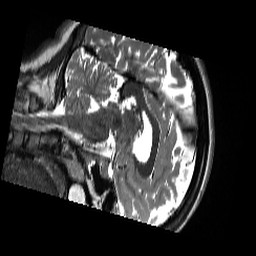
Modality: T2w
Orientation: sagittal
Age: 22
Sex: female